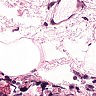
Metastatic tissue present: no